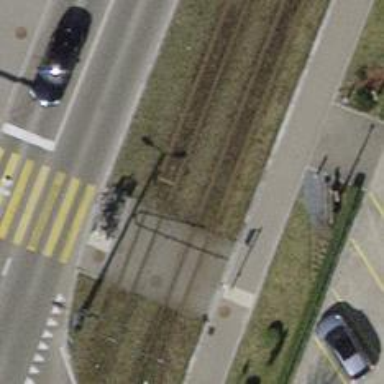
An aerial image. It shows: Uncontrolled railway crossing.